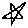
Label: star